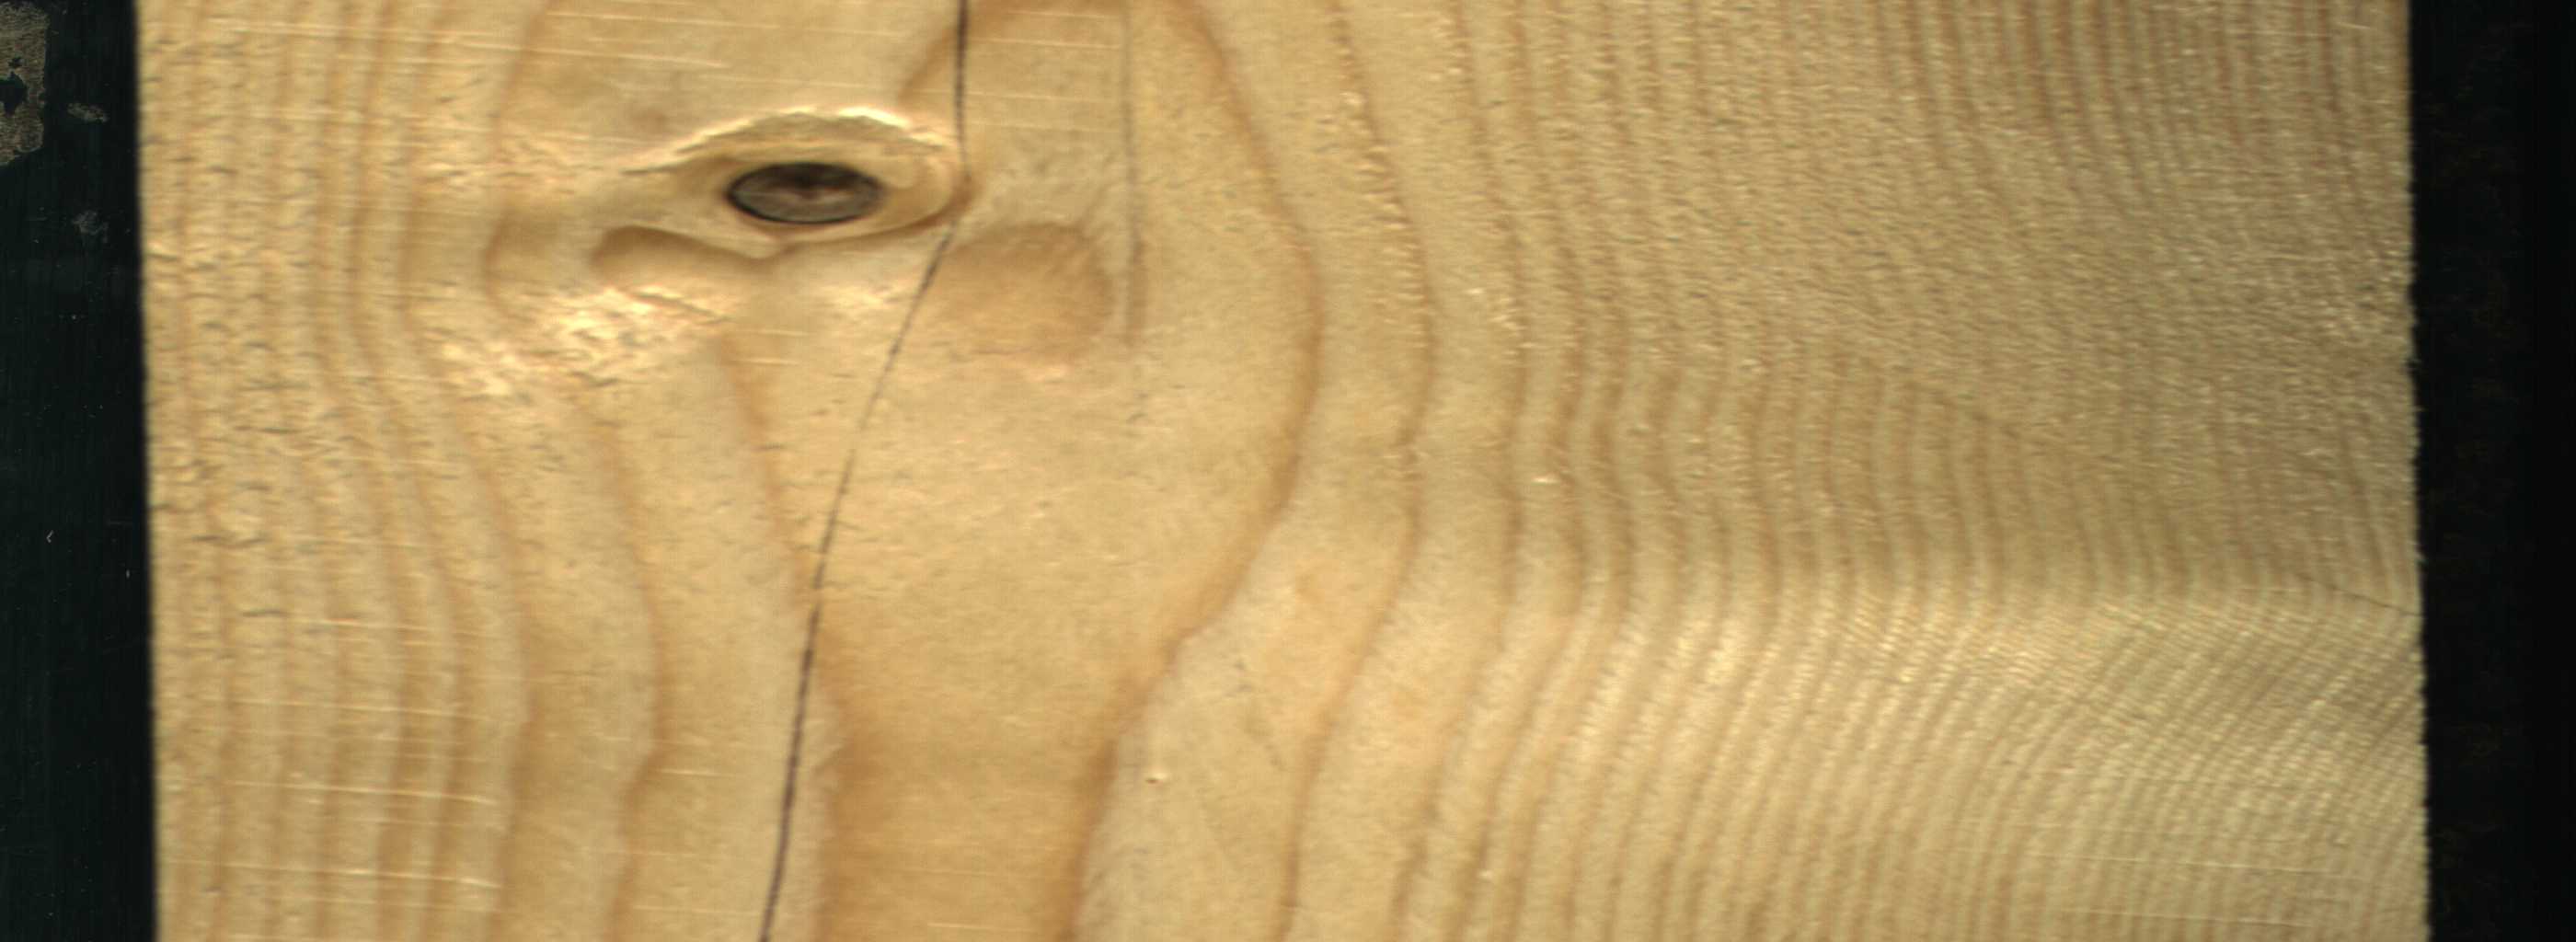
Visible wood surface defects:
Crack
Crack
Dead_Knot